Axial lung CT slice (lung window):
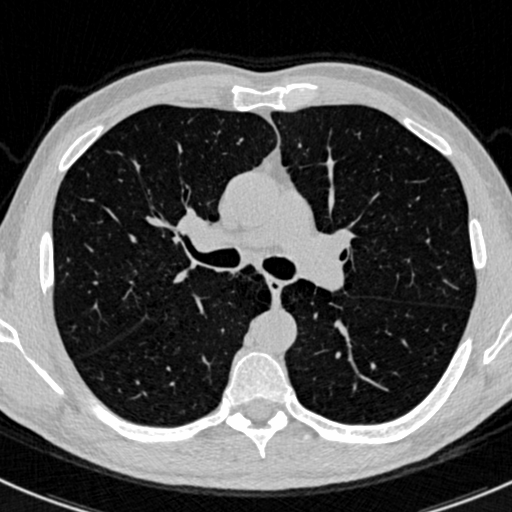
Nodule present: no